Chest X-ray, AP view. Patient: 53 years old, sex M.
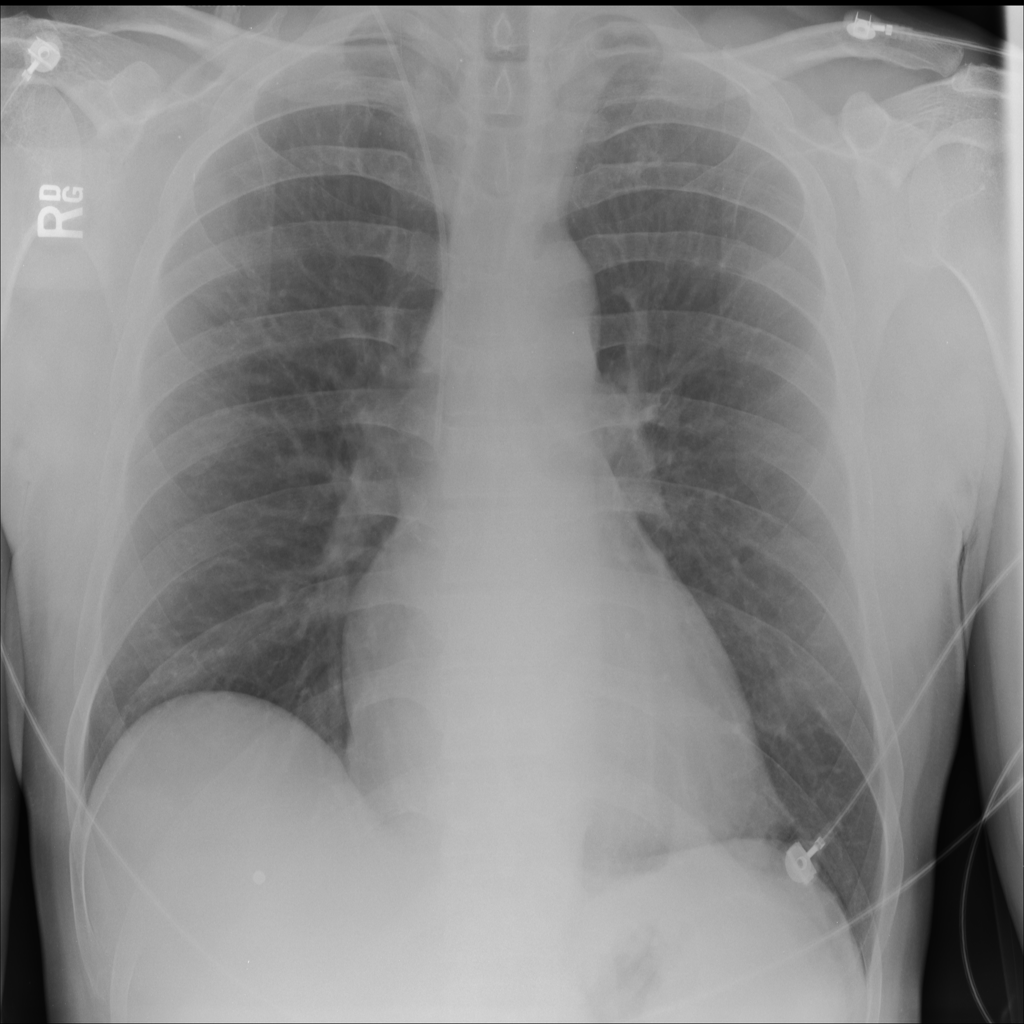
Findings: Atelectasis